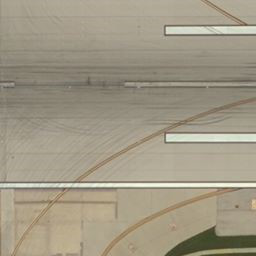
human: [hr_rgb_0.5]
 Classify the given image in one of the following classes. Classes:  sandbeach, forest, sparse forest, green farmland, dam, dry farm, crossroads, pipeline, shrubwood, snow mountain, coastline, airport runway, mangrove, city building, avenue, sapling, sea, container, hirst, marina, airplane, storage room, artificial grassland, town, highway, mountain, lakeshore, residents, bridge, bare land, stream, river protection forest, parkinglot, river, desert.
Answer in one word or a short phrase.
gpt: airport runway